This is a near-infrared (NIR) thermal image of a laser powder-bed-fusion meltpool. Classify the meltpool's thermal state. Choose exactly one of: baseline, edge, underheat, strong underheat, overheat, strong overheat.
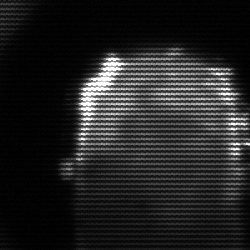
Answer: baseline